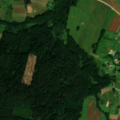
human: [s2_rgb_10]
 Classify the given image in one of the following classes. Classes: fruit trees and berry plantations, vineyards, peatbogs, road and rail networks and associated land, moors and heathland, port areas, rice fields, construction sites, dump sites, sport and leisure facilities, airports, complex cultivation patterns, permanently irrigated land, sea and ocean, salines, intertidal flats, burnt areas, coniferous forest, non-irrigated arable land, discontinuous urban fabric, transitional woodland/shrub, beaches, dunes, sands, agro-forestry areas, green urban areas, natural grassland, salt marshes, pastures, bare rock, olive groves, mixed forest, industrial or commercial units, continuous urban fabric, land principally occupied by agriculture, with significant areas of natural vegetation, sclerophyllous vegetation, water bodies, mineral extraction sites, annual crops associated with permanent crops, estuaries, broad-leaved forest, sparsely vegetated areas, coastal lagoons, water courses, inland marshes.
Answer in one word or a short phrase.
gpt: discontinuous urban fabric, non-irrigated arable land, complex cultivation patterns, broad-leaved forest, mixed forest